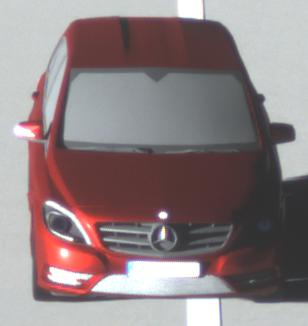
Make: Mercedes-Benz
Model: B 180 BlueEFFICIENCY
Detailed model: B-Class (246)
Model produced from: 2011/11
Model produced until: 2012/10
Doors: 5
Color: red
Road condition: dry road
Daytime: sunrise or sunset
Contrast: high contrast